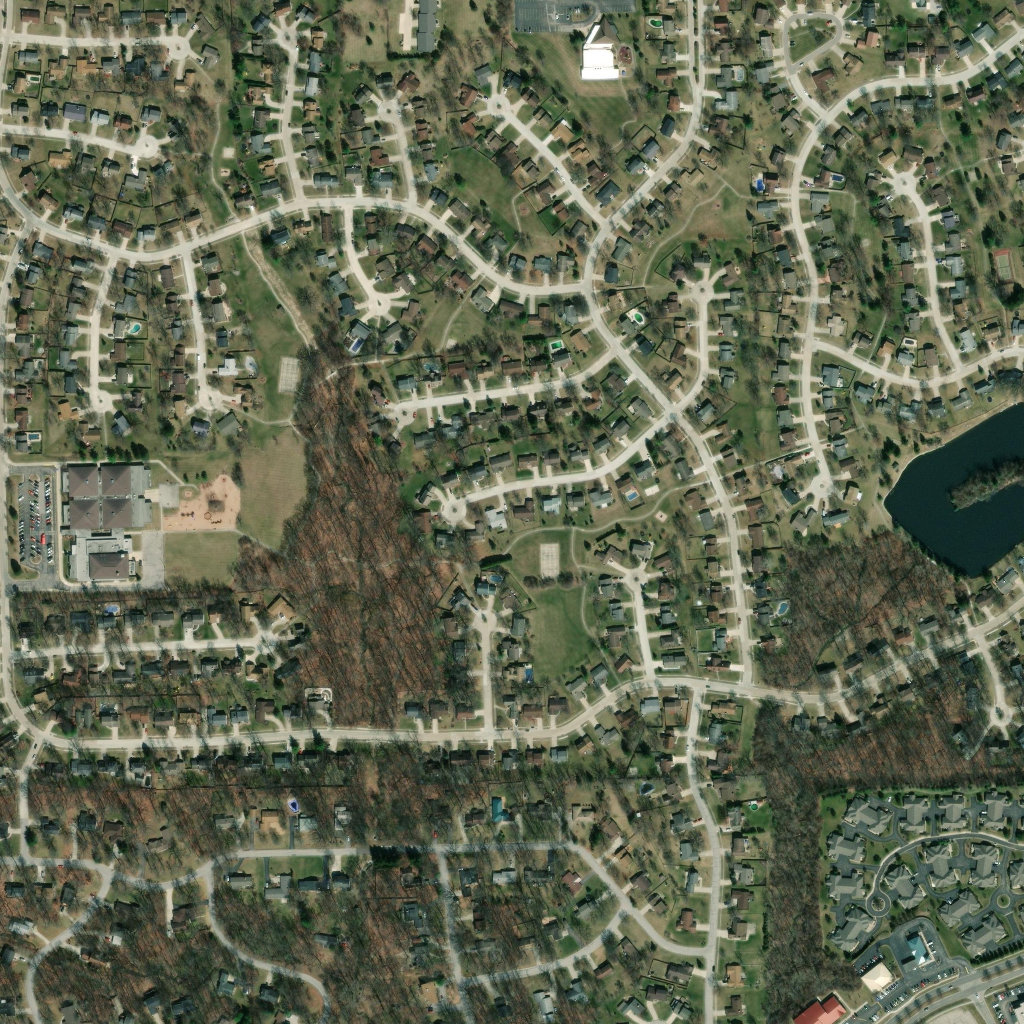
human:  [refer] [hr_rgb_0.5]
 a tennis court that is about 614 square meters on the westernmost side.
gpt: <box>[[27, 34, 29, 38, 0]]</box>